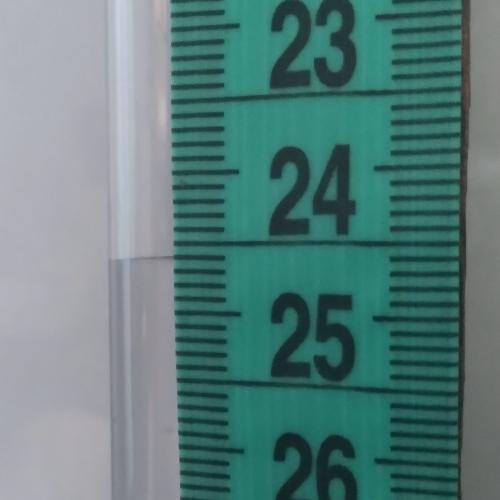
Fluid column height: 24.6 cm